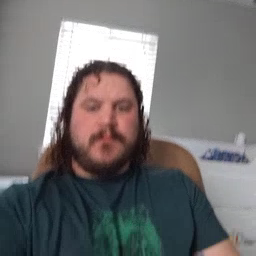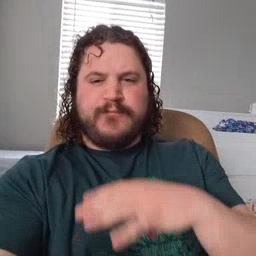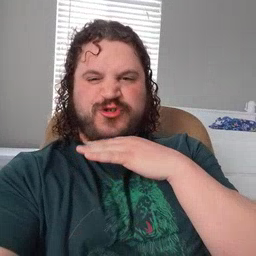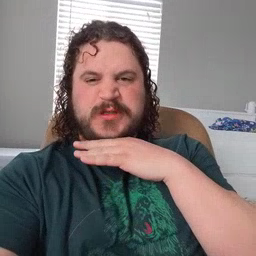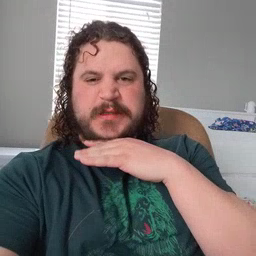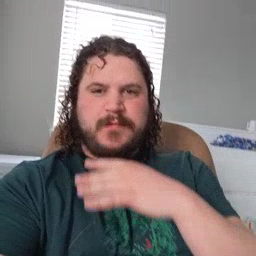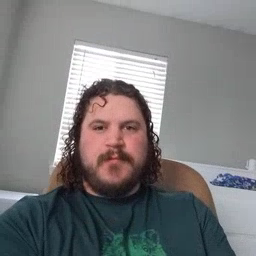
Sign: dirty